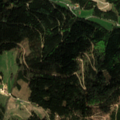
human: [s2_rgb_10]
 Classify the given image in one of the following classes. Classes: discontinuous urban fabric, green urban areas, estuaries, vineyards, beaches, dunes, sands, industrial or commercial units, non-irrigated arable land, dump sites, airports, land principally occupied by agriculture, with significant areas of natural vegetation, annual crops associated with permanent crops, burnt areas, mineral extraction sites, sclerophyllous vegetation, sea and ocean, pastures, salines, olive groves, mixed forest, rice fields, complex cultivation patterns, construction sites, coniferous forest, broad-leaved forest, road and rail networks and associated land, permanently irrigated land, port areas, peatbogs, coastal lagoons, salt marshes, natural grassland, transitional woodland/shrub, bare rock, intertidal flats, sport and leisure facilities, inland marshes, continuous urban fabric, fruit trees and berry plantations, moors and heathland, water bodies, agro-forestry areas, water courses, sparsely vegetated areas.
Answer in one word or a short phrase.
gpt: pastures, land principally occupied by agriculture, with significant areas of natural vegetation, coniferous forest, mixed forest